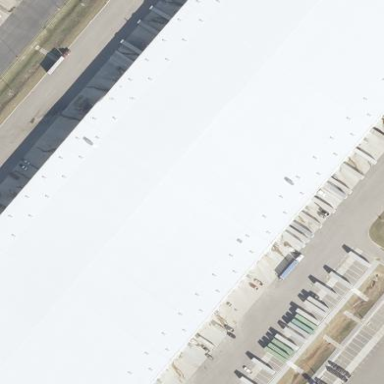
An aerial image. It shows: Warehouse.